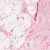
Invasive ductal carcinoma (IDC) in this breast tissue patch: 0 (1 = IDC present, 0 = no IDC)